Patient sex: F
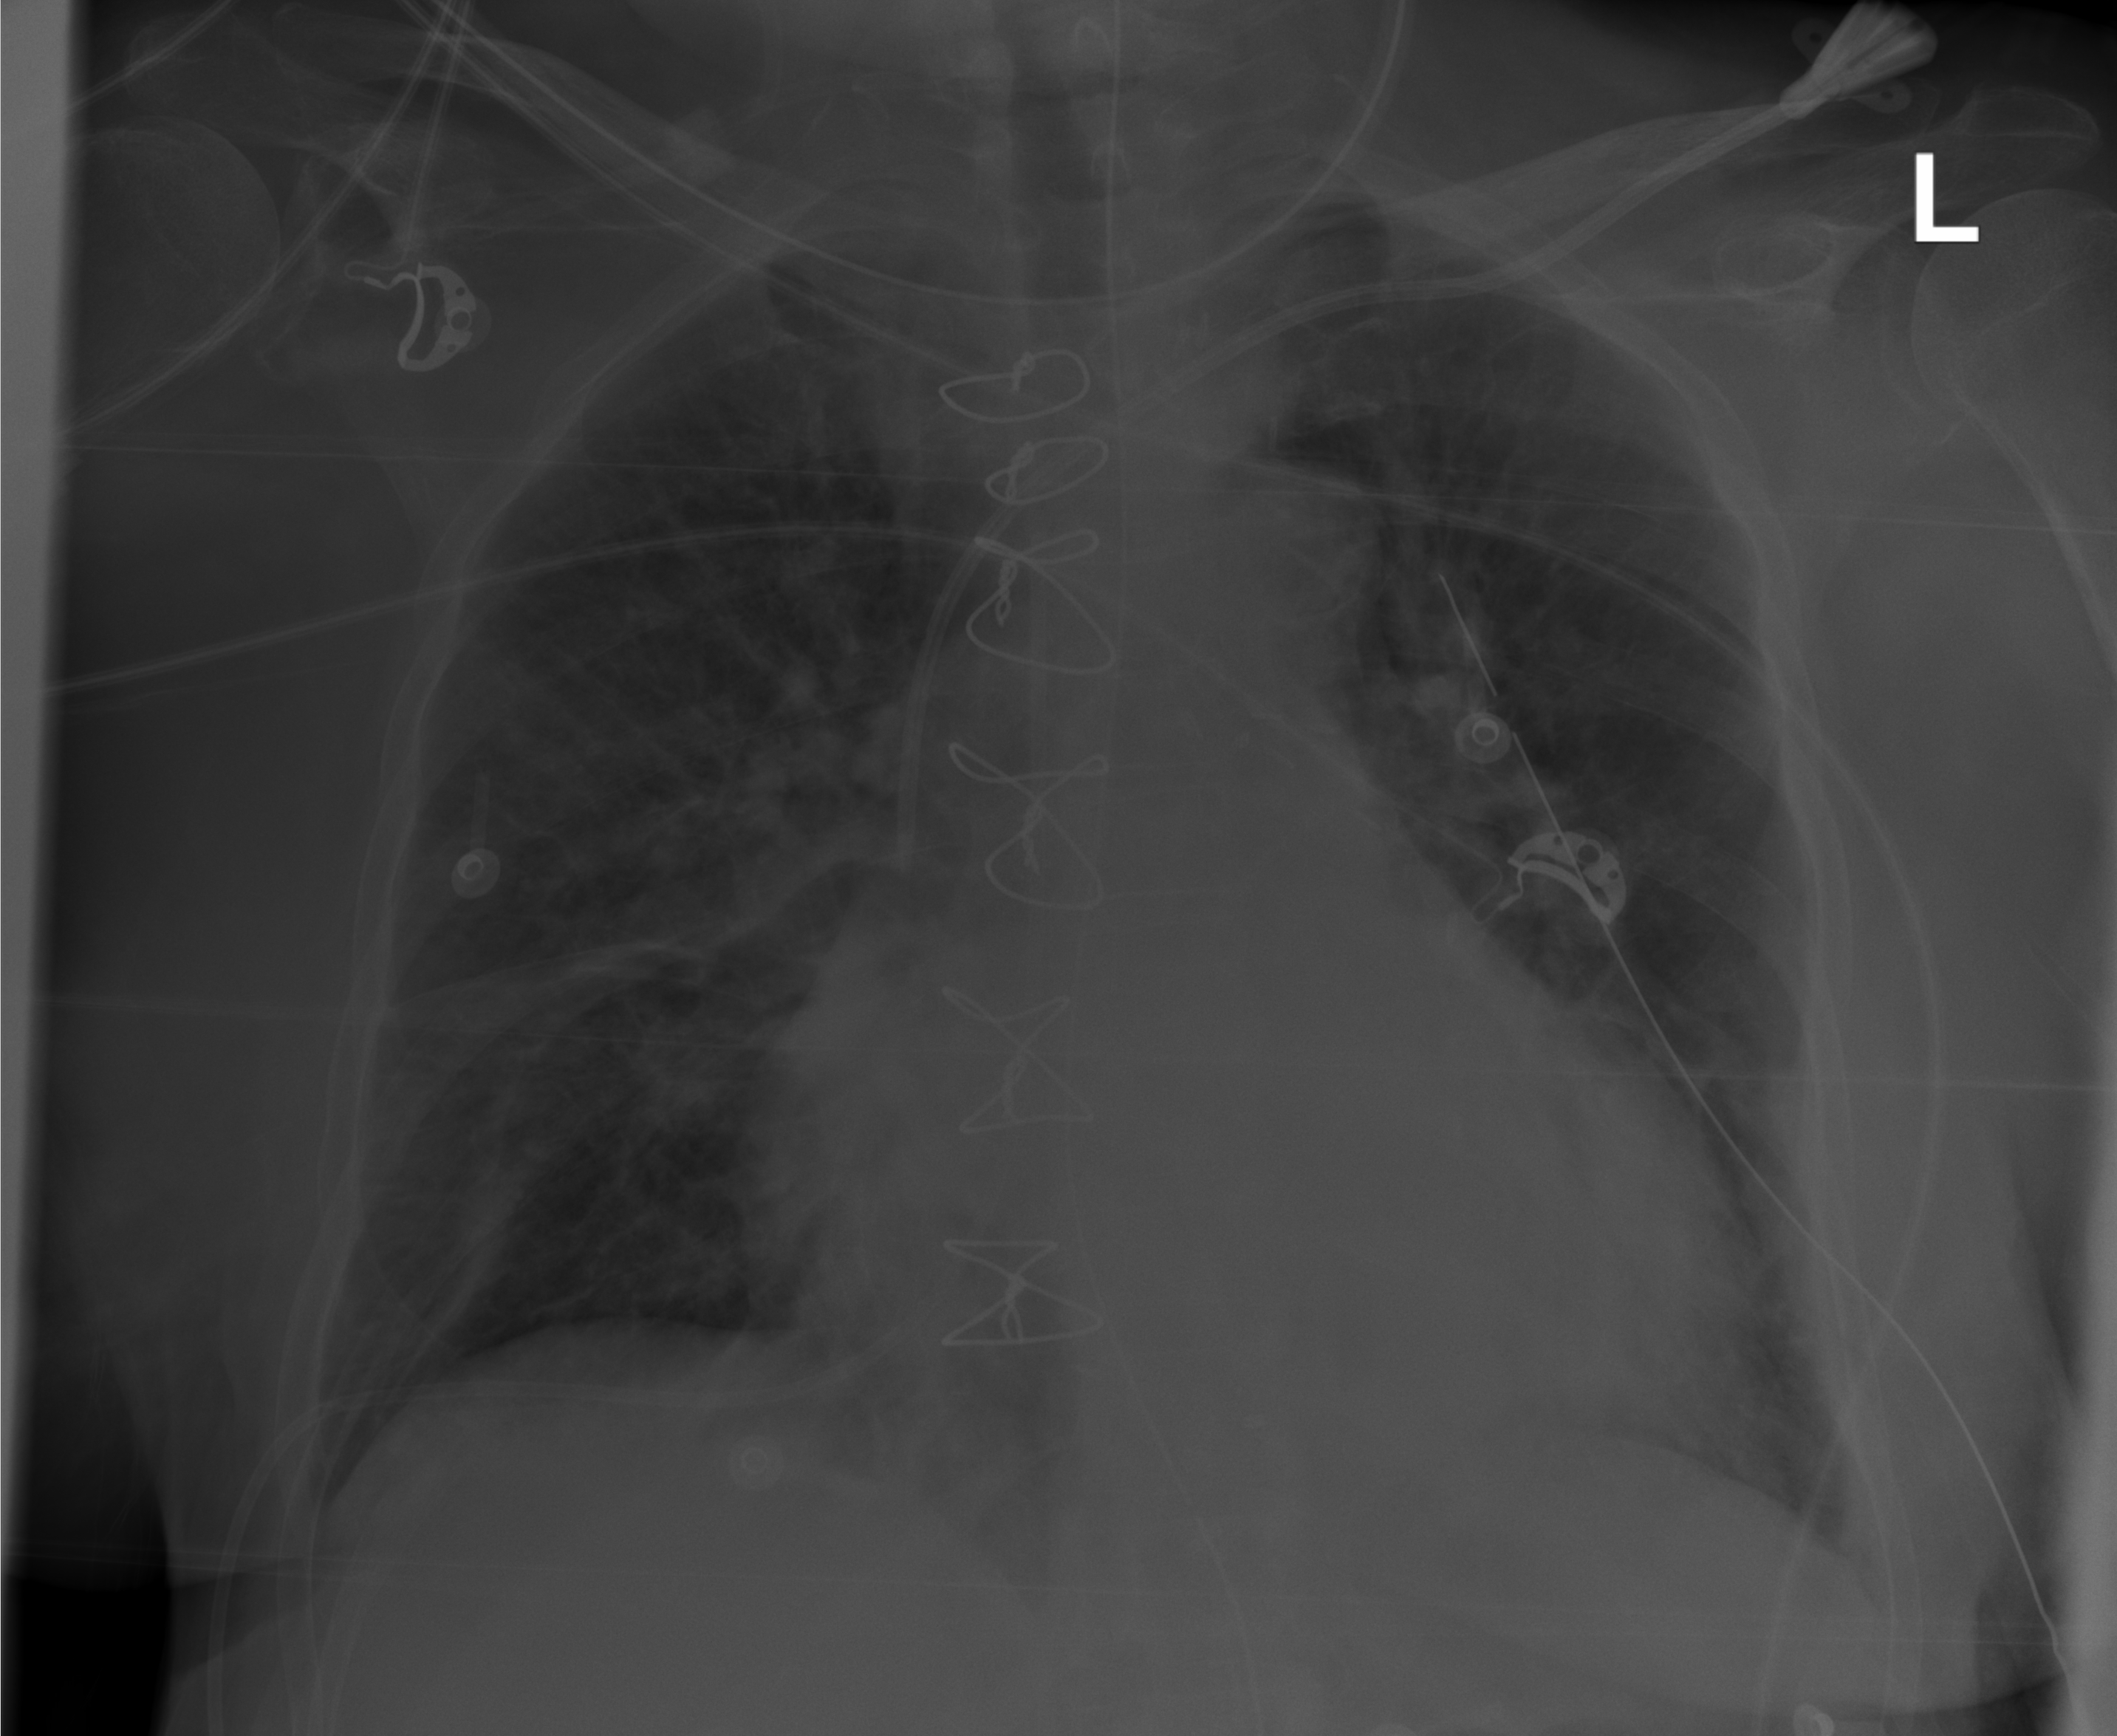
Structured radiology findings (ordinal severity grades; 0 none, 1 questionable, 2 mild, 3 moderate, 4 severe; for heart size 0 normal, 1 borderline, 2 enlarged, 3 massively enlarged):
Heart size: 2
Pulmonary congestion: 2
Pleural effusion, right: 0
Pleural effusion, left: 0
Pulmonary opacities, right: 2
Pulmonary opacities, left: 0
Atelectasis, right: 2
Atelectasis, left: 0